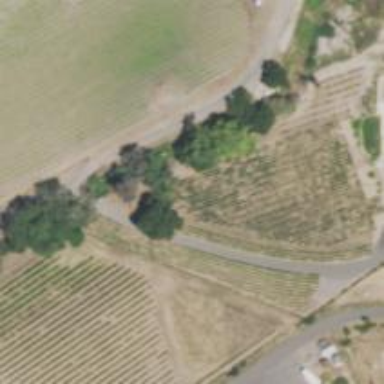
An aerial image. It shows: Vineyard with wine grapes as the crop.